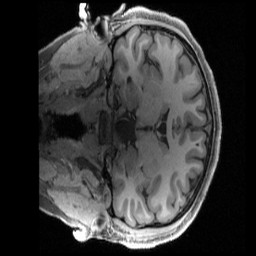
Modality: T1w
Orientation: coronal
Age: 23
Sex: female
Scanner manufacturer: siemens
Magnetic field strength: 3 T
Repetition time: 2.4 s
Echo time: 0.00222 s